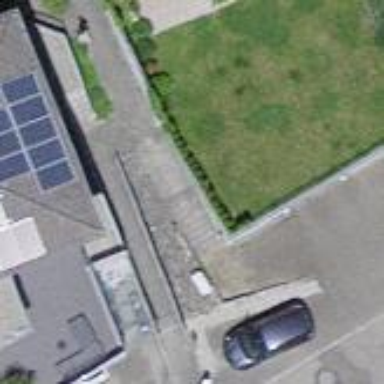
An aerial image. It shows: Garages with flat grass roofs.